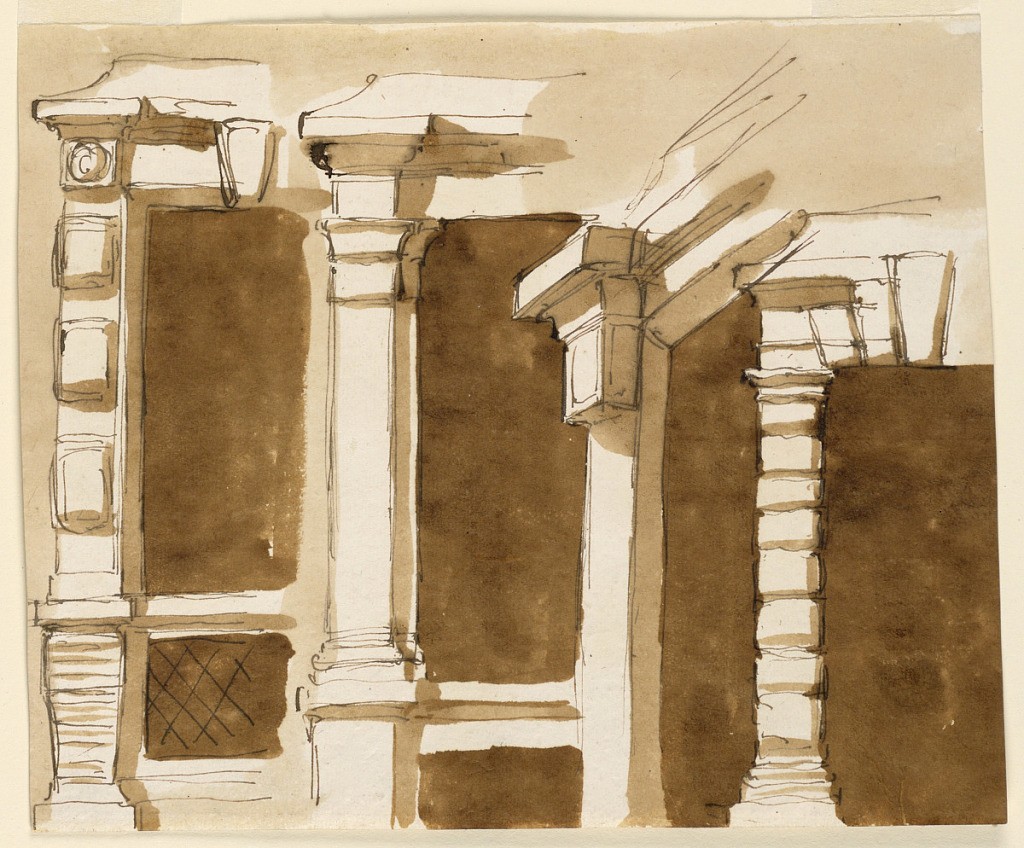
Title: Design for Four Window Frames
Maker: Giuseppe Barberi, Italian, 1746–1809
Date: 1780-1795
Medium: Pen and brown ink, brush and brown wash on lined off-white laid paper
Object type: Drawing
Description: The left sides are shown. At left: Windows of the ground floor and basement; beside the latter a kind of bracket baluster. Three diamonds on the lateral pilaster. Center left: the window of the basement is shown incompletely. Laterally, a pilaster. Center right: a left top corner of the frame obliquely shown. A bracket supports the entablature. At right: a rustic pilaster supporting the entablature with a rustic frieze. Colored background.